Question: Below is the jquery I'm using to cycle through a group of 'fieldset' elements and, based upon the user's selection from a group of radio buttons, decide which one should be visible and which should be hidden (they are all hidden when the page loads). However, I can't get the '.show()' method to work.
'''
$(document).ready(function () {
$('input[name=TransactionType]').change(function () {
var radioValue = $(this);
var elements = [];
$('#RightDiv').children().each(function () {
console.log(radioValue.attr('id') + " " + $(this).attr('id'));
if (radioValue.attr('id') == $(this).attr('id')) {
console.log('here');
$(this).show();
} else {
$(this).hide();
}
});
});
});
'''
'''
<div id="LeftDiv" style="width:450px;float:left;">
<fieldset style="width:350px;">
@Html.RadioButton("TransactionType", false, new { @id = "Enroll" }) Enroll a Tax ID for EFT <br />
@Html.RadioButton("TransactionType", false, new { @id = "New" }) New Tax ID Without EFT Enrollment <br />
@Html.RadioButton("TransactionType", false, new { @id = "ModT" }) Modify EFT Information by Tax ID <br />
@Html.RadioButton("TransactionType", false, new { @id = "ModA" }) Modify EFT Information by Agent ID <br />
@Html.RadioButton("TransactionType", false, new { @id = "Clone" }) Clone EFT on to a Sub Agent ID <br />
@Html.RadioButton("TransactionType", false, new { @id = "Unenroll" }) Unenroll EFT by Tax ID
</fieldset>
</div
<div id="RightDiv" style="width:420px;float:left;">
<fieldset id="Enroll" style="width:350px; visibility: hidden;">...</fieldset>
<fieldset id="New" style="width:350px; visibility: hidden;">...</fieldset>
<fieldset id="ModT" style="width:350px; visibility: hidden;">...</fieldset>
<fieldset id="Clone" style="width:350px; visibility: hidden;">...</fieldset>
<fieldset id="Unenroll" style="width:350px; visibility: hidden;">...</fieldset>
</div>
'''
Here's a screen shot of the console readout from the jquery loop

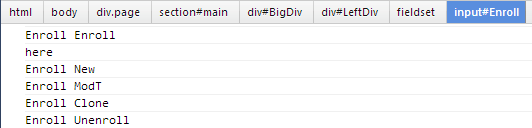
Answer: Change the 'visibility: hidden;' of your fieldsets to 'display: none;'.
This will fix your issue.